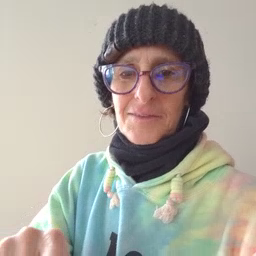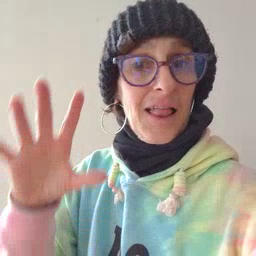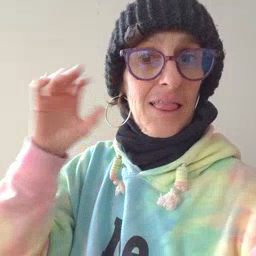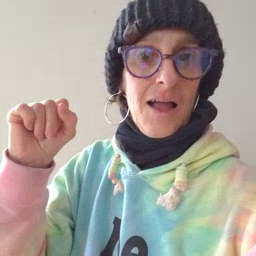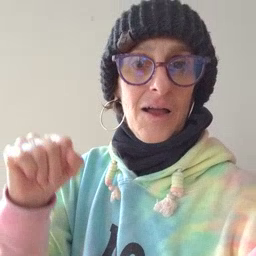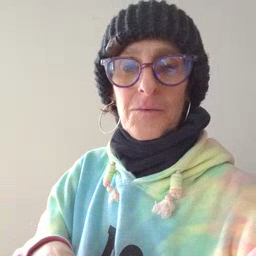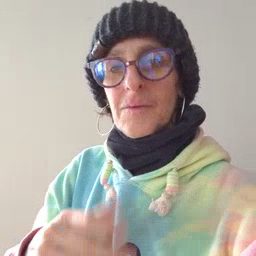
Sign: loud